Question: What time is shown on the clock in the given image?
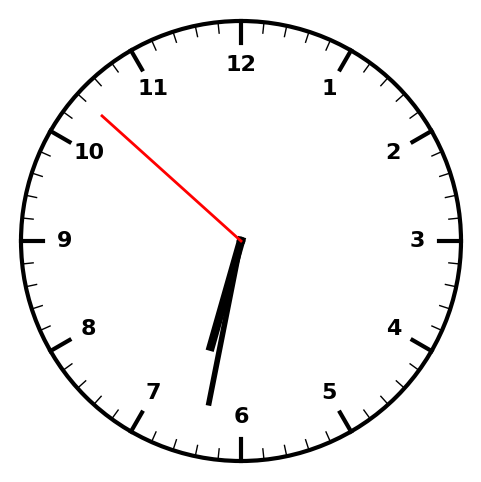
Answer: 06:31:52